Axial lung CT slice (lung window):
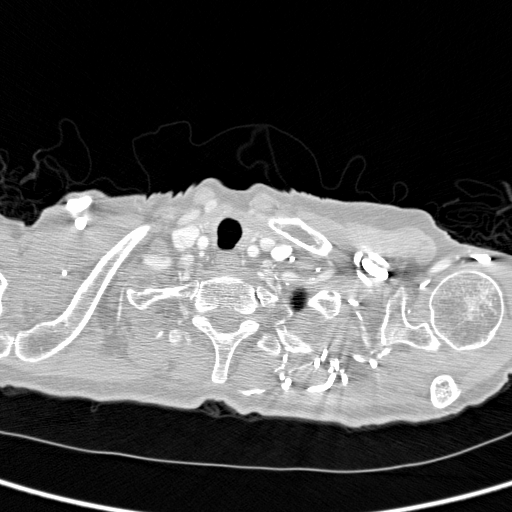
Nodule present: no